Aerial crown-view tile of a tropical tree (Barro Colorado Island, Panama), acquired 20240813:
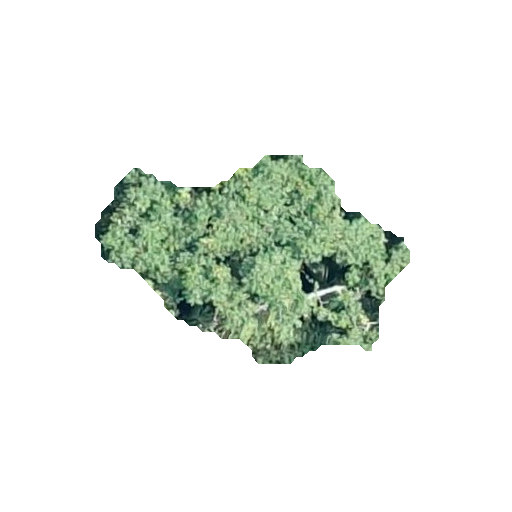
Species: Protium stevensonii
GBIF accepted scientific name: Tetragastris panamensis
Crown area: 62.979 m²